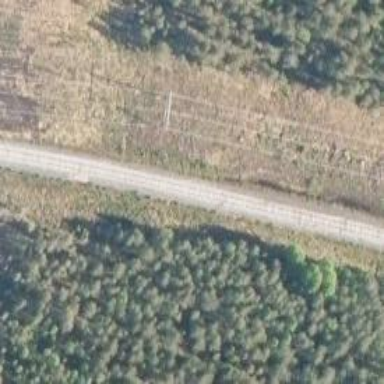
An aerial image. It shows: Railway track classified as Class A.